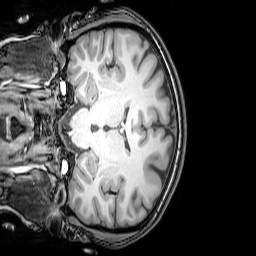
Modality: T1w
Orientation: coronal
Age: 24
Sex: female
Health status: healthy
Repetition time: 0.081 s
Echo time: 0.037 s